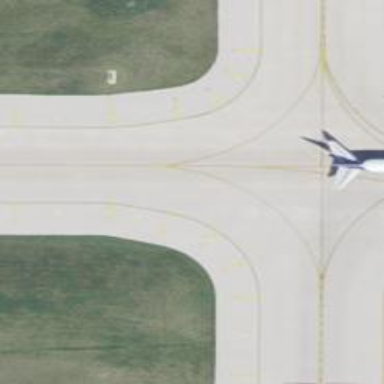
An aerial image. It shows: View of taxiway at the airport.